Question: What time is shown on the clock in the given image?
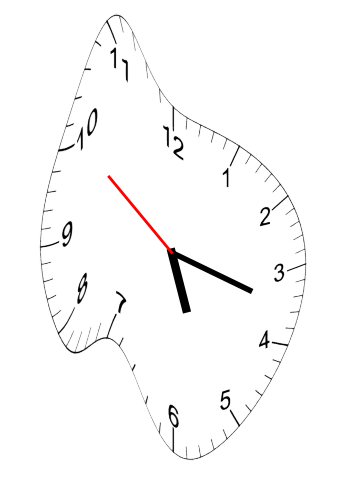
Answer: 05:17:51